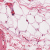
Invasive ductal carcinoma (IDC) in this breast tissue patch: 0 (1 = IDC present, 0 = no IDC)